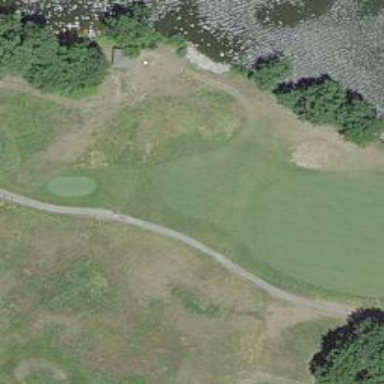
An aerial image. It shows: Pathway for golfing.